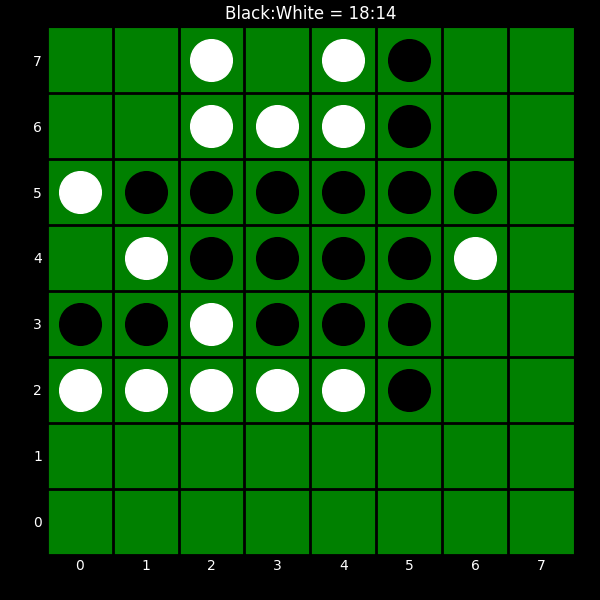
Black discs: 18
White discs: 14